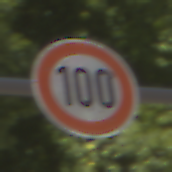
Verkehrszeichen: Geschwindigkeit100
Umgebung: Outdoor, RoadRail
Tageszeit: Midday
Wetter: Clear
Licht: Natural
Jahreszeit: NotSpecified
Kontrast: HighContrast